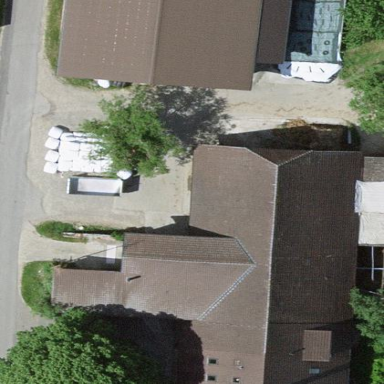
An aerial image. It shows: Farm building.